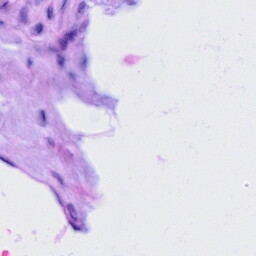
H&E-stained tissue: Cervix